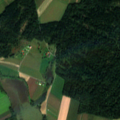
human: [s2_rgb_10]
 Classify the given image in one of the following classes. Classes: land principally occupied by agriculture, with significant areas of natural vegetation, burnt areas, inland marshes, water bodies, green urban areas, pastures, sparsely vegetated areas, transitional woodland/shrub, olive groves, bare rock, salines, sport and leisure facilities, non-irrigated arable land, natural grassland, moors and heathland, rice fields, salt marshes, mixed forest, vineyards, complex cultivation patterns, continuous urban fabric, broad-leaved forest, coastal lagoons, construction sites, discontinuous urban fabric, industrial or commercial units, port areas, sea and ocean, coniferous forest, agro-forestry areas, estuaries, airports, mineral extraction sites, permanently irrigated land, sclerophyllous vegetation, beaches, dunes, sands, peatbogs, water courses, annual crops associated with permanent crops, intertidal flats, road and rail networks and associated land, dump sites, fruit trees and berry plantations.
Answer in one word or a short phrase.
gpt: non-irrigated arable land, land principally occupied by agriculture, with significant areas of natural vegetation, mixed forest